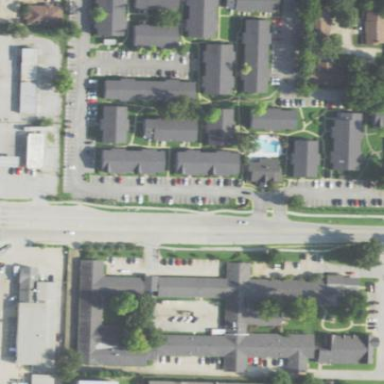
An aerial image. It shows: Living street.